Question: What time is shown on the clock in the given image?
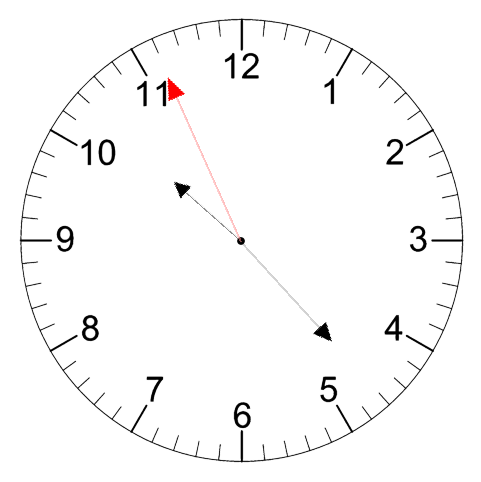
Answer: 10:22:56